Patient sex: M
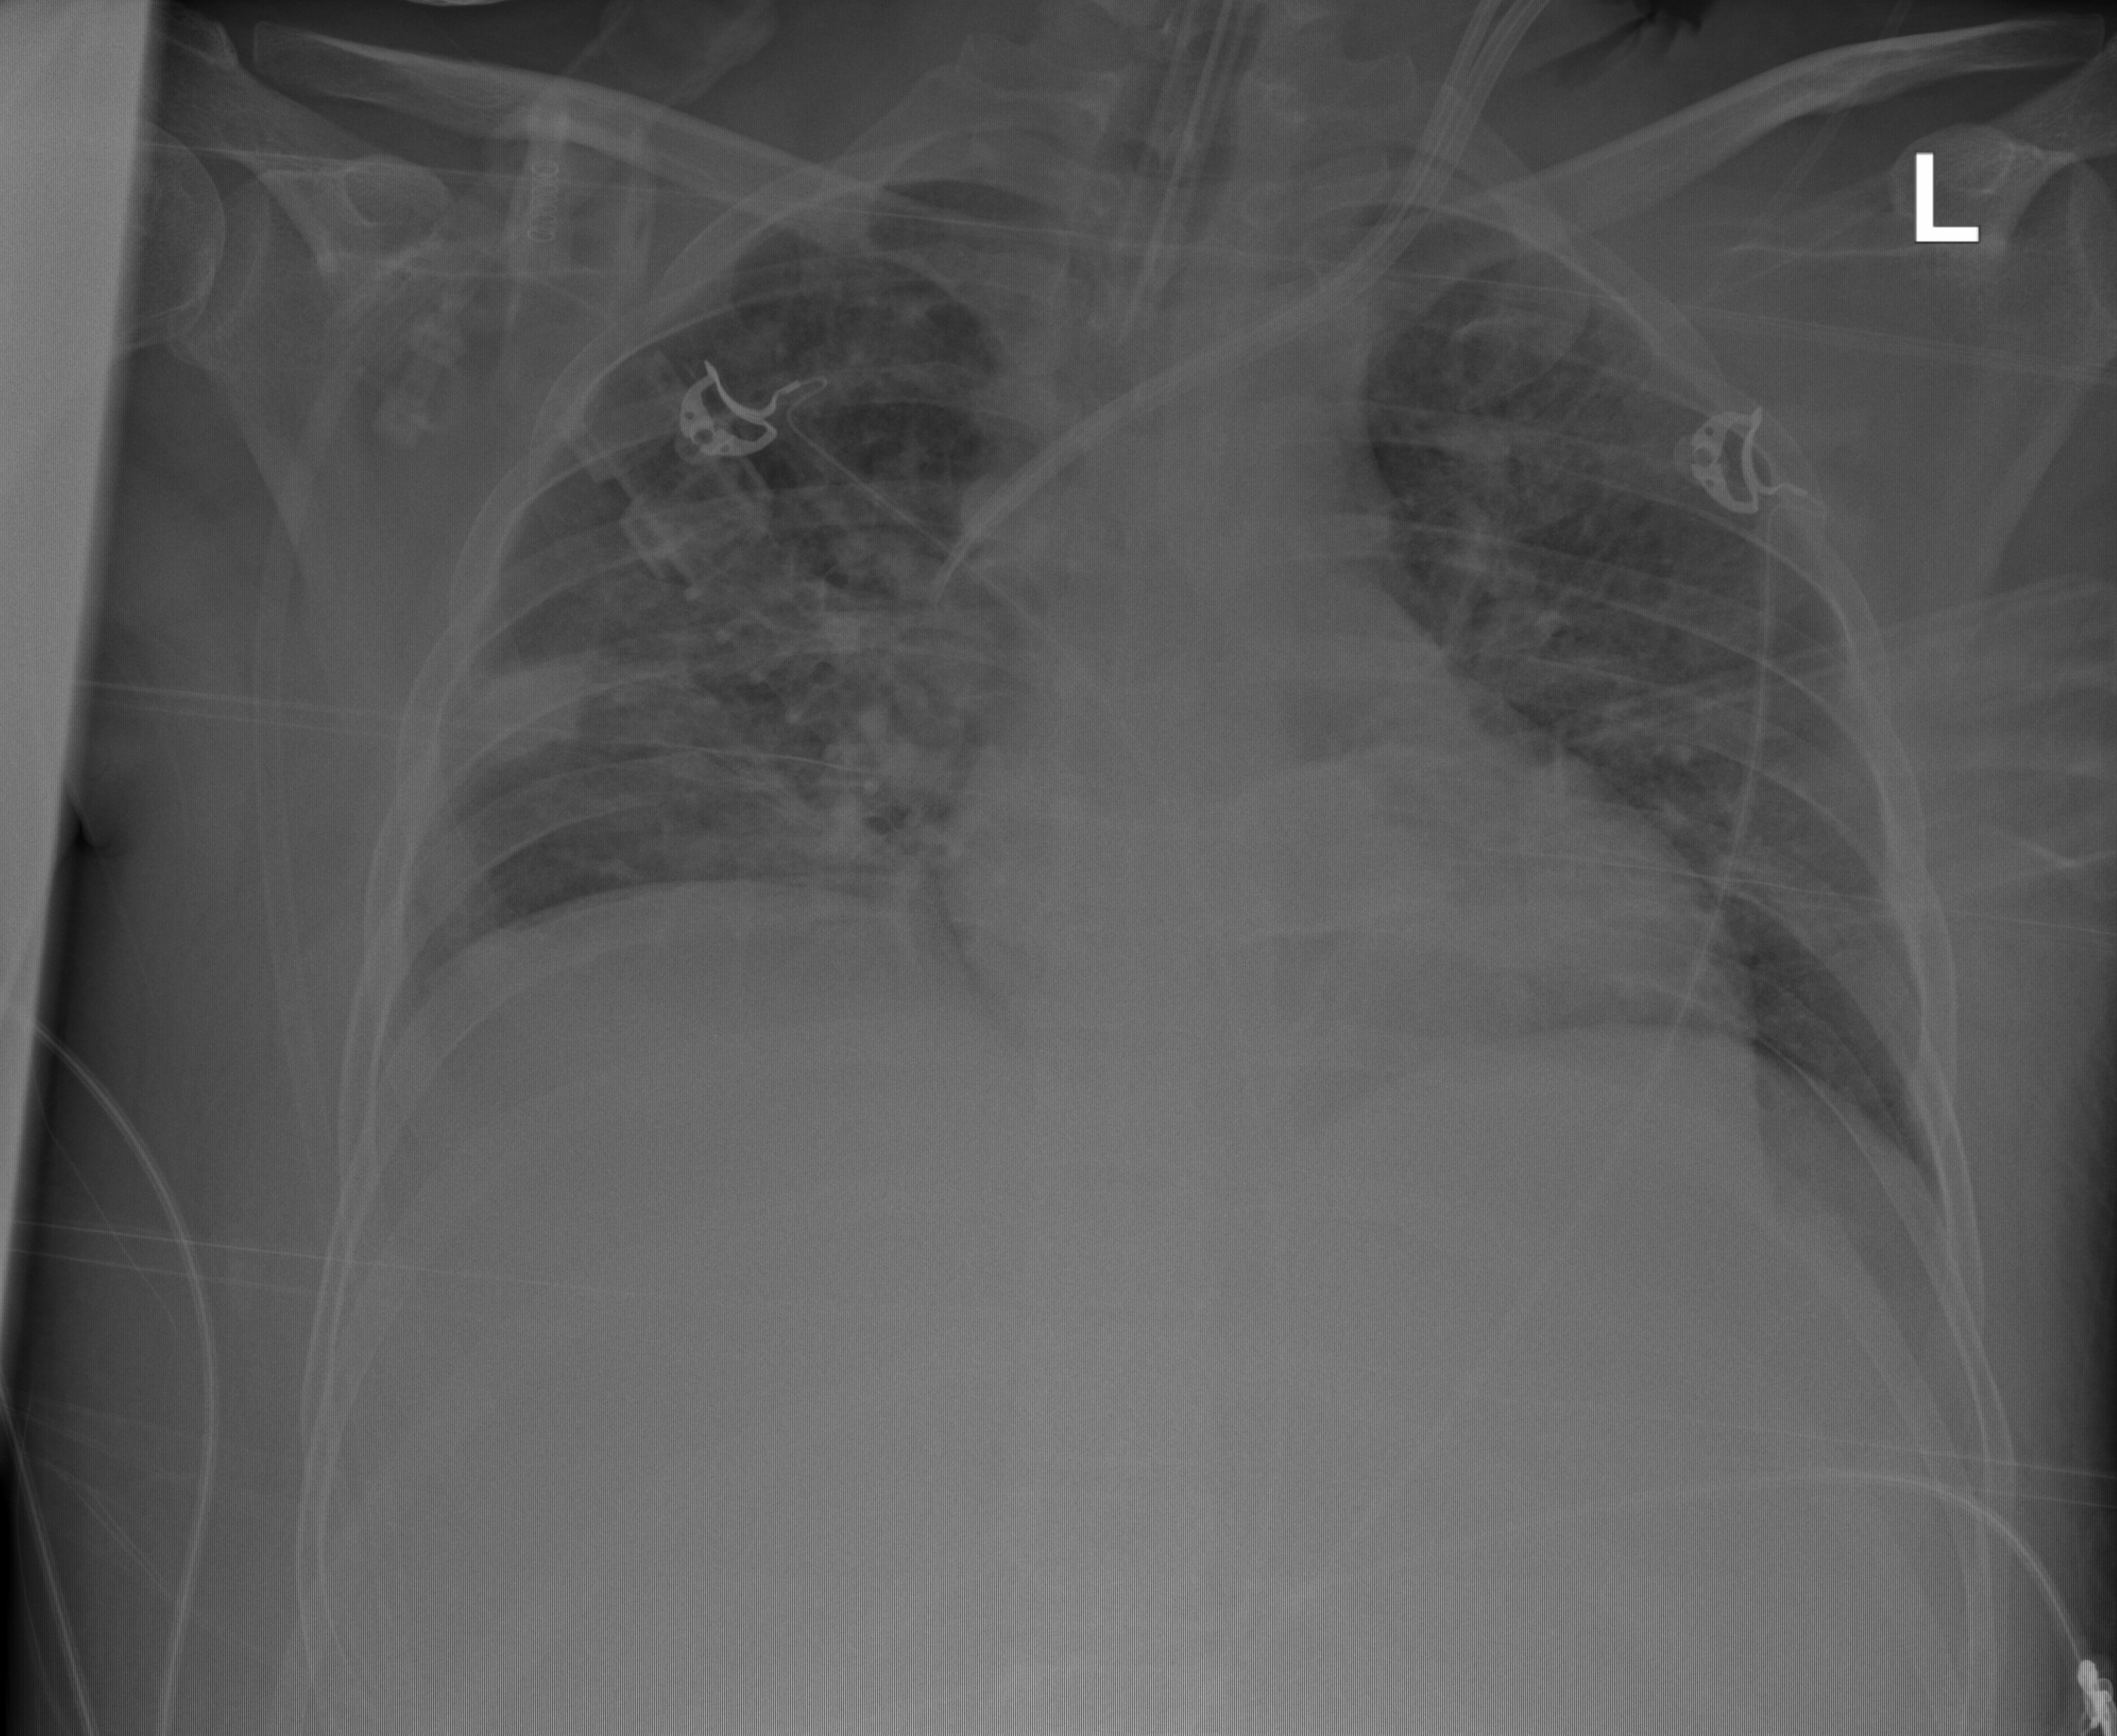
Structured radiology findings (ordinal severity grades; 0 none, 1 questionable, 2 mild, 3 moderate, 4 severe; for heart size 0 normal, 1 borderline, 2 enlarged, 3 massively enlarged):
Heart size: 0
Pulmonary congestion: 2
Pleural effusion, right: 0
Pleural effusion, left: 0
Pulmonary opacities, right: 3
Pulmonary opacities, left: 3
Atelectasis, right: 2
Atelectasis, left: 0